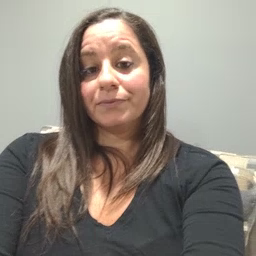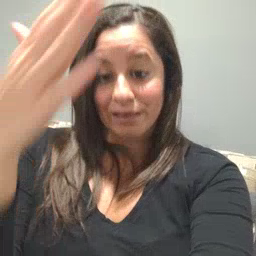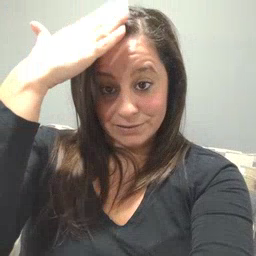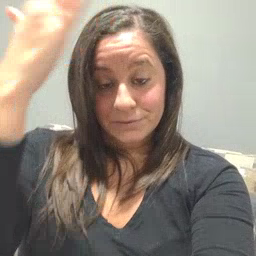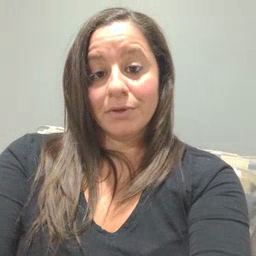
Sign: hat